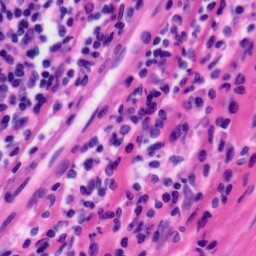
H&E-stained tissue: Tonsil